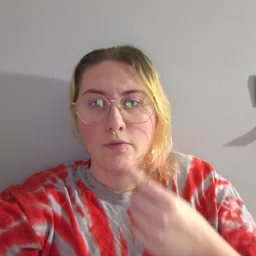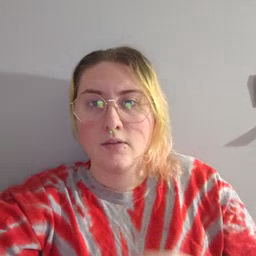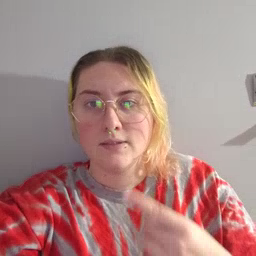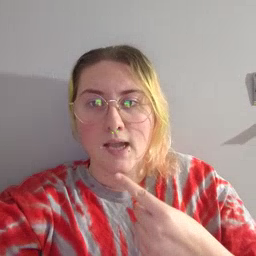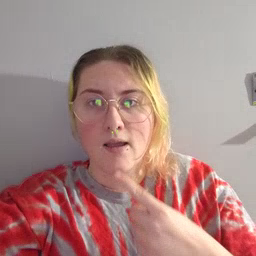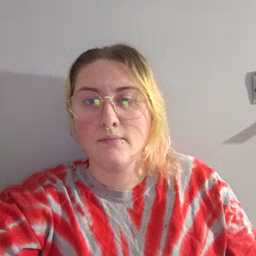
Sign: say